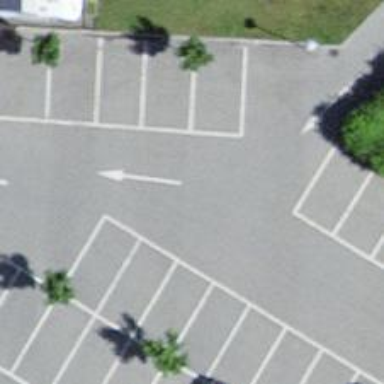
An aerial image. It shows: Parking area with surface.